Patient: sex M, age 48
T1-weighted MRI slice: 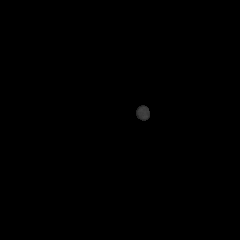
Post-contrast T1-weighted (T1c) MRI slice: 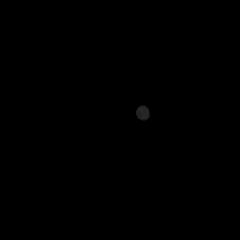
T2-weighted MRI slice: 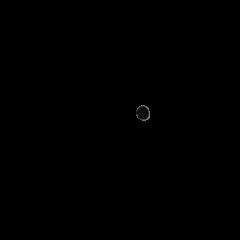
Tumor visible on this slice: no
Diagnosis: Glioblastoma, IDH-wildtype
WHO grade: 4